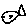
Label: fish